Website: macys
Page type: gifting
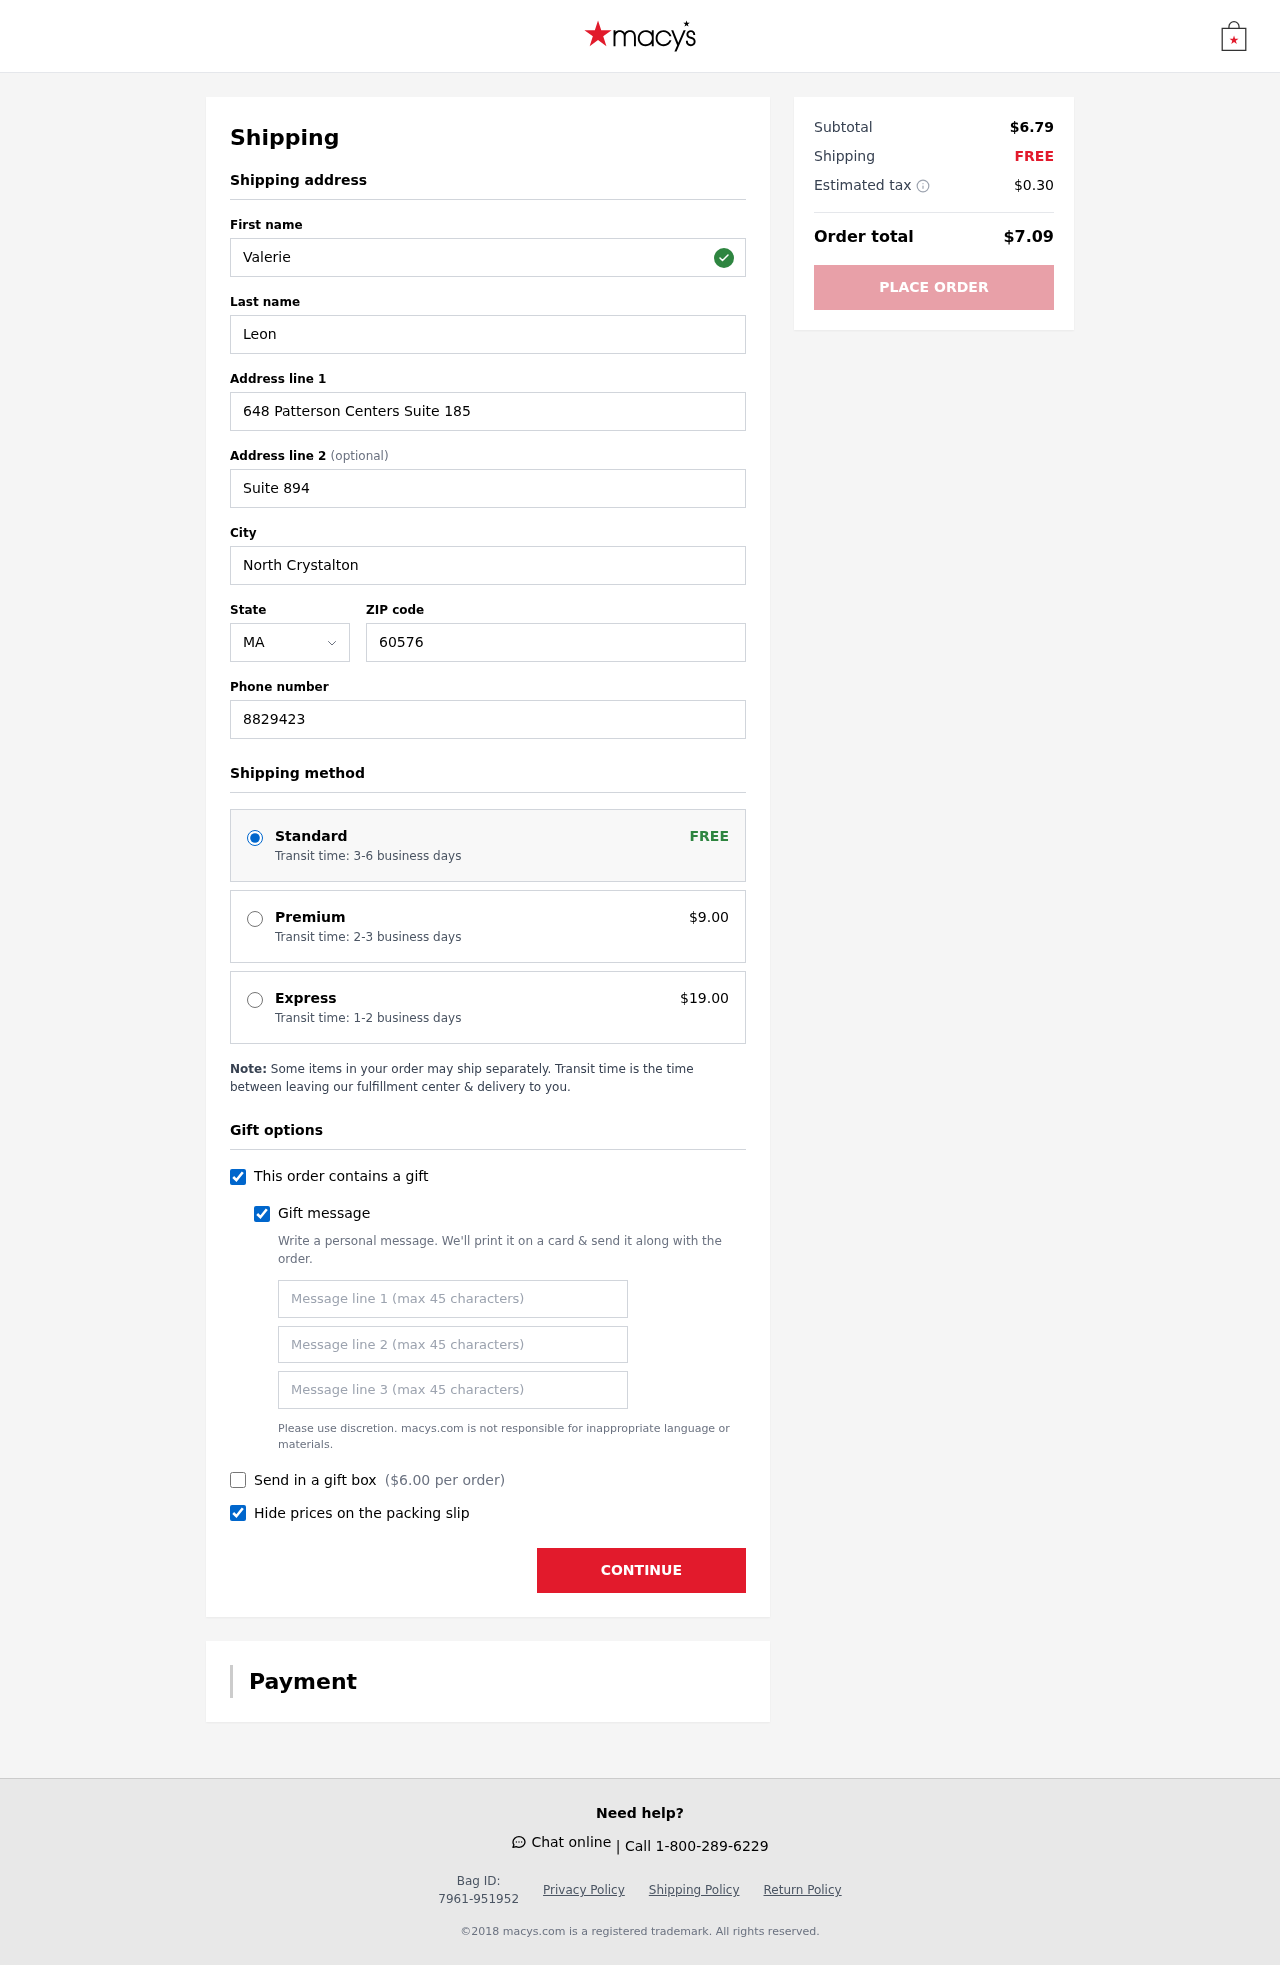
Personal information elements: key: PII_STATE_ABBR
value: MA
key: PII_FIRSTNAME
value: Valerie
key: PII_LASTNAME
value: Leon
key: PII_STREET
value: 648 Patterson Centers Suite 185
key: PII_STREET2
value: Suite 894
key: PII_CITY
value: North Crystalton
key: PII_POSTCODE
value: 60576
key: PII_PHONE
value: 8829423164
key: PII_GIFT_MESSAGE
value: Happy snacking, James! I thought these would make a fun little treat to add some joy to your day. Enjoy!  Valerie
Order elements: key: ORDER_SHIPPING_STANDARD
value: Transit time: 3-6 business days
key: ORDER_SHIPPING_PREMIUM
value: Transit time: 2-3 business days
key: ORDER_SHIPPING_PREMIUM_PRICE
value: $9.00
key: ORDER_SHIPPING_EXPRESS
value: Transit time: 1-2 business days
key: ORDER_SHIPPING_EXPRESS_PRICE
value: $19.00
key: ORDER_GIFT_BOX_PRICE
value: $6.00
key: ORDER_SUBTOTAL
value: $6.79
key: ORDER_SHIPPING_COST
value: FREE
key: ORDER_TAX
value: $0.30
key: ORDER_TOTAL
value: $7.09